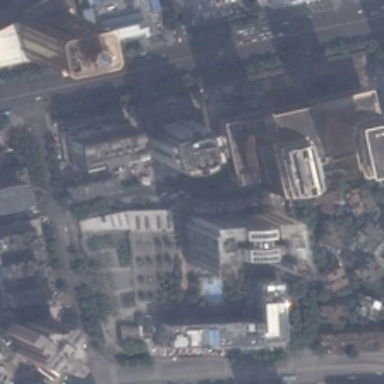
Commercials in a square neighbor with some interspersed trees .